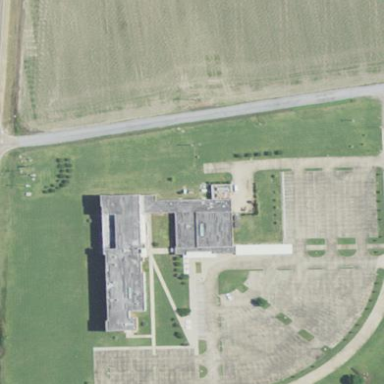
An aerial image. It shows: School building.